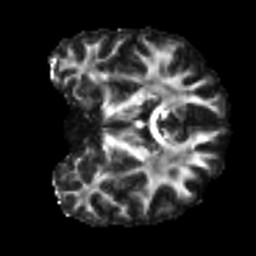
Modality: FA
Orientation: coronal
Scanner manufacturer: siemens
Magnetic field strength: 3 T
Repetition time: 4 s
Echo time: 0.0594 s